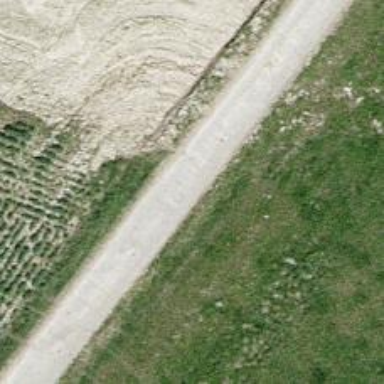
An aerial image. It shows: Paved track with Grade 1 surface.